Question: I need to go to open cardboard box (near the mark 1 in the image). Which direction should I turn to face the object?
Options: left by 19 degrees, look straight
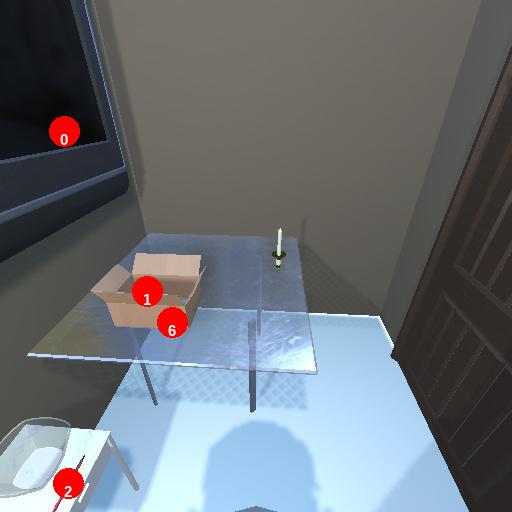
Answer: left by 19 degrees